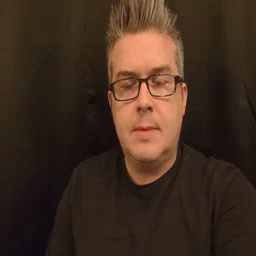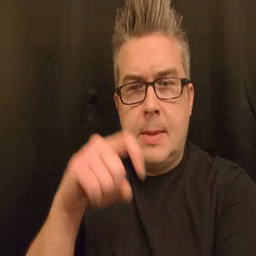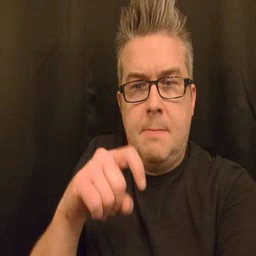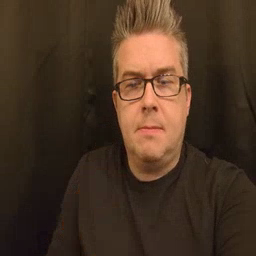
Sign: time